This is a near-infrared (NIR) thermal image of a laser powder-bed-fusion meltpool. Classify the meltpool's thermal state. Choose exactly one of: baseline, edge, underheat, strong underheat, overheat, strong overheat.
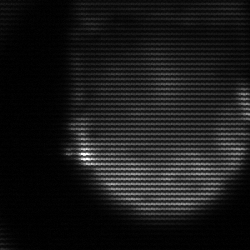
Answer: edge